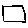
Label: square